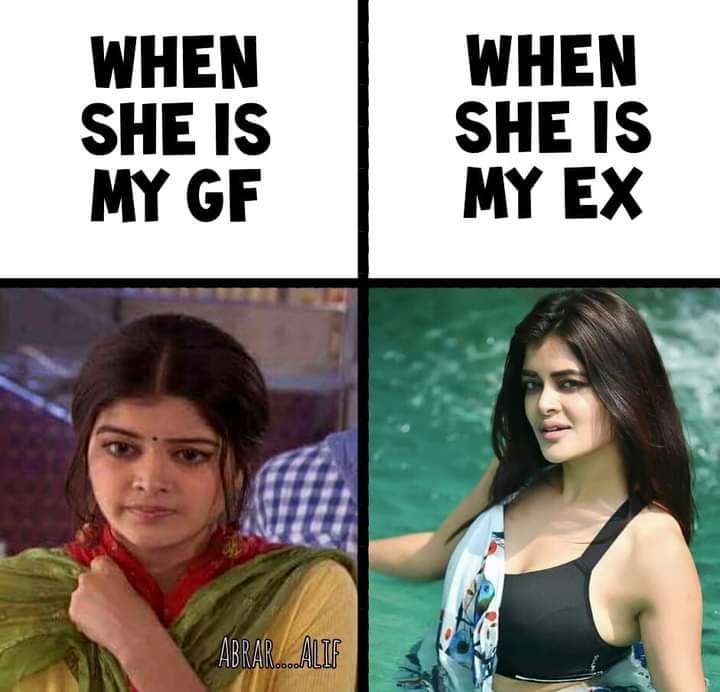
Caption: WHEN SHE IS MY GF    WHEN SHE IS MY EX
Label: hate